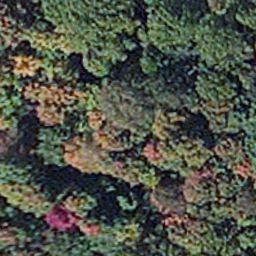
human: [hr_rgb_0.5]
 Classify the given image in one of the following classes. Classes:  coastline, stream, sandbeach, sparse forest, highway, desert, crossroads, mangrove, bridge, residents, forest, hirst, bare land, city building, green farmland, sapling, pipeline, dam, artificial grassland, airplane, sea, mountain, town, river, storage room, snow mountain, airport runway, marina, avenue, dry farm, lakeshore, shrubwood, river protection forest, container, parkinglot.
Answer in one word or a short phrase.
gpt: mangrove